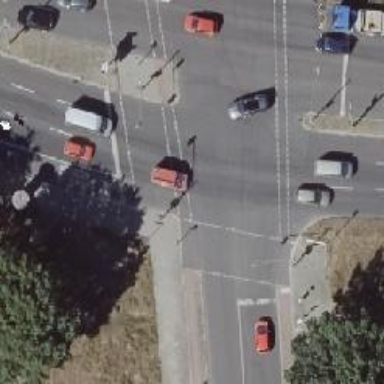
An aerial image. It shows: Footway crossing with traffic signals and island in the middle.